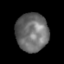
Tissue: lung
Cell type: Others
Senescence score: 0.2097
Nuclear area (px): 1212
Mean DAPI intensity: 109.125